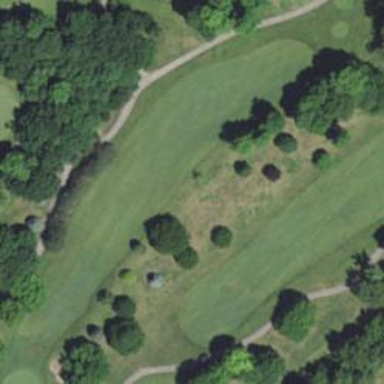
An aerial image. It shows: Golf hole.